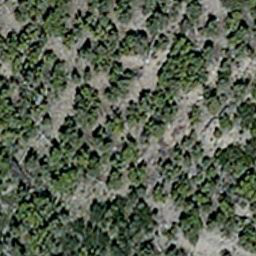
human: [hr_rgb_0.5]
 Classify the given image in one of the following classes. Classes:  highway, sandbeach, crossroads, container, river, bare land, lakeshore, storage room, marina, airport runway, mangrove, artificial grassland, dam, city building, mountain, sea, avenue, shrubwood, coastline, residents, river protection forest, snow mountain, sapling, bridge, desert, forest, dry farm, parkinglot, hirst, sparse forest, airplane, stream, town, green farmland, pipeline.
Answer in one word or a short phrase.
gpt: sparse forest